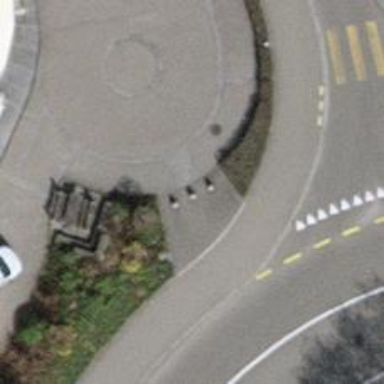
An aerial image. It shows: Bollard barrier.